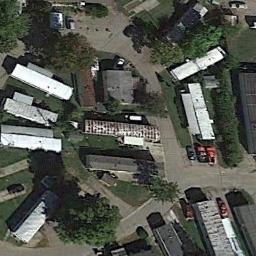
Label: mobile_home_park